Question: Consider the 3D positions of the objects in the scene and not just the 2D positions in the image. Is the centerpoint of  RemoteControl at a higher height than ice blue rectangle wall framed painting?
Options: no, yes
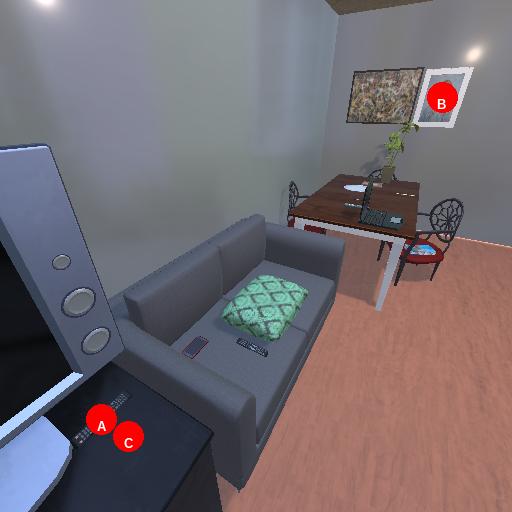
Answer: no